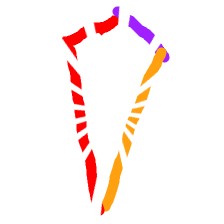
Shape: kite